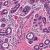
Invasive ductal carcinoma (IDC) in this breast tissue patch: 0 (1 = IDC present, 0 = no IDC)